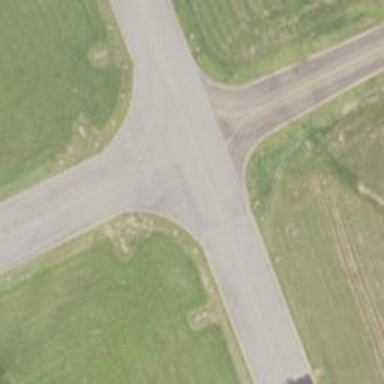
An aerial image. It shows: Image of taxiway at airport.